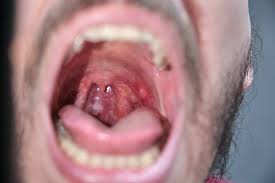
Condition: Mouth Ulcer